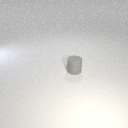
small gray rubber cylinder